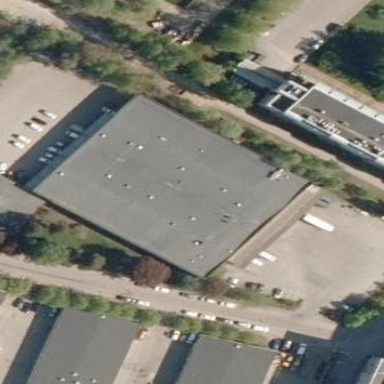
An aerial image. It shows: Commercial building.